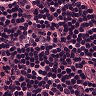
Metastatic tissue present: no